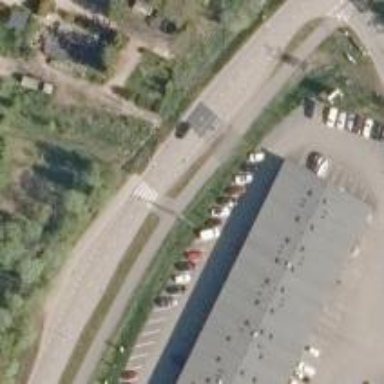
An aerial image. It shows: Uncontrolled crossing on the road.